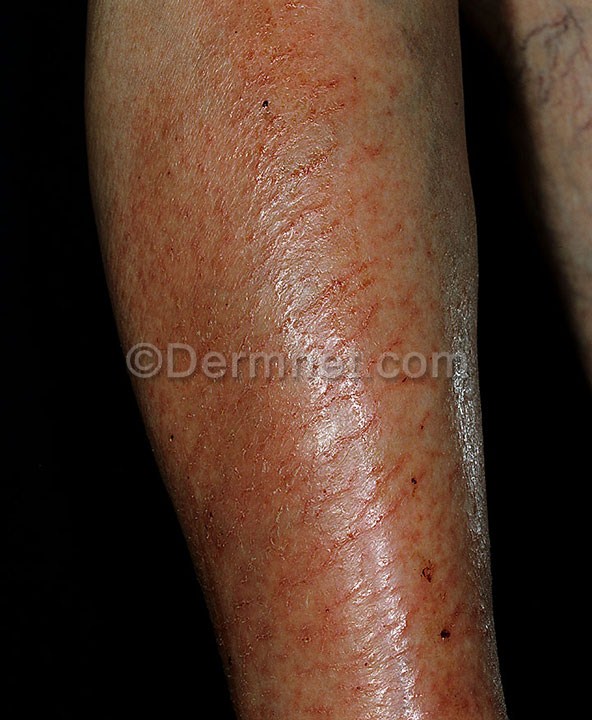
Disease: Eczema Photos